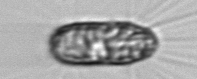
Label: Corethron_hystrix